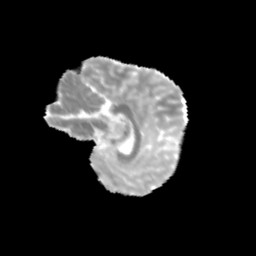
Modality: MD
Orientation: sagittal
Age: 11
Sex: female
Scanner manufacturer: siemens
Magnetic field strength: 3 T
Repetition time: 3.8 s
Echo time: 0.07 s